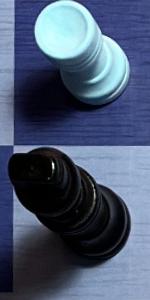
Label: King_Black